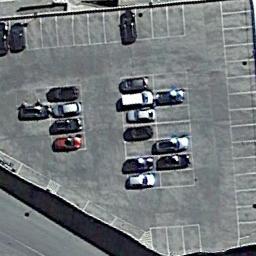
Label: parking_lot